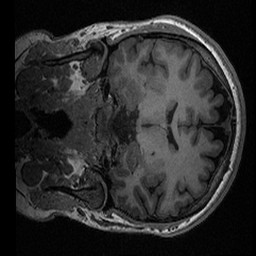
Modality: T1w
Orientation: coronal
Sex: male
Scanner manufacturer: ge
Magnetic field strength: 3 T
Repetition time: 0.0064 s
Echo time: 0.00281 s